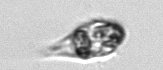
Label: Mesodinium